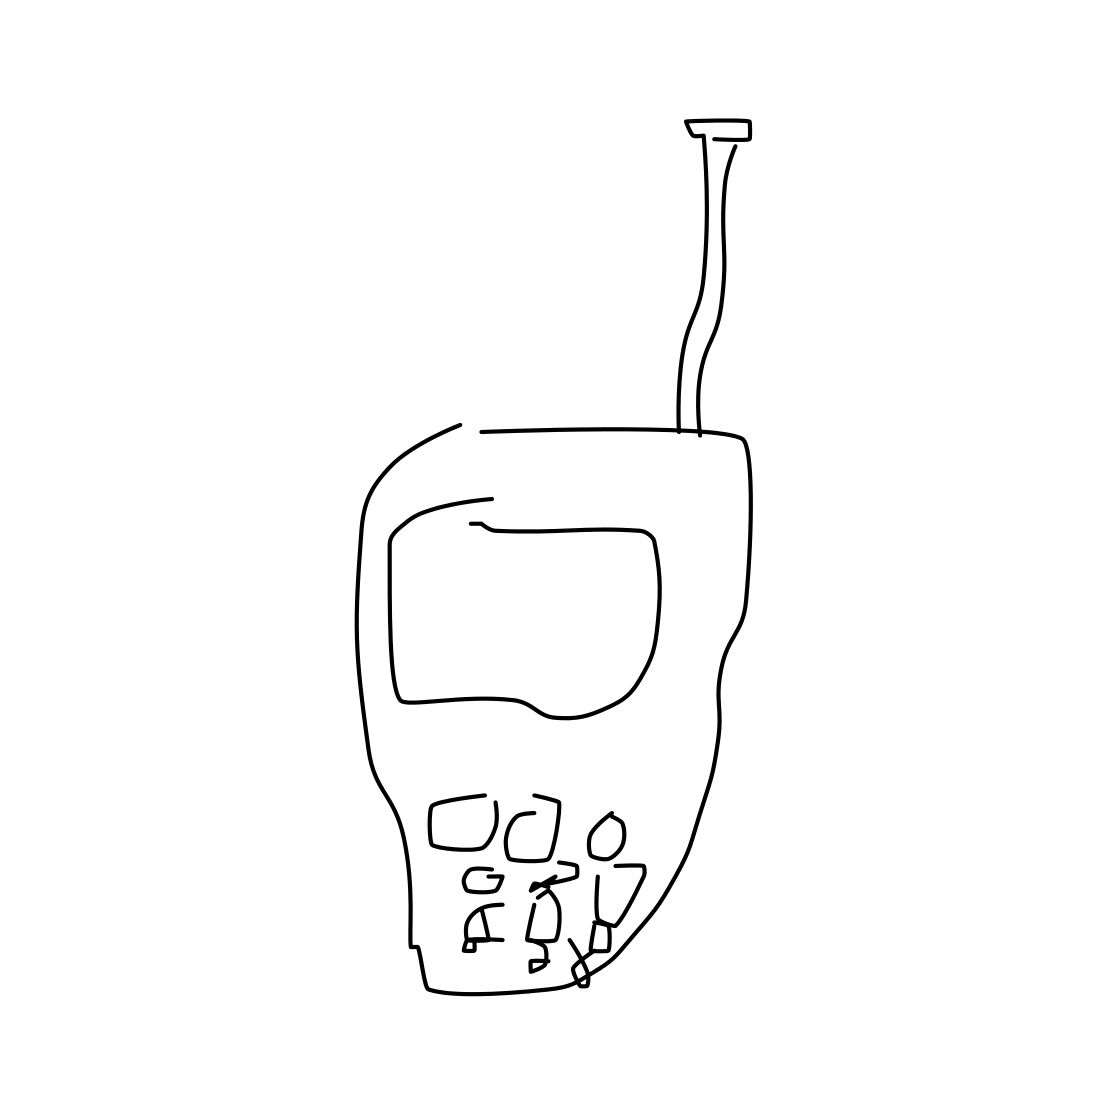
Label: cell phone